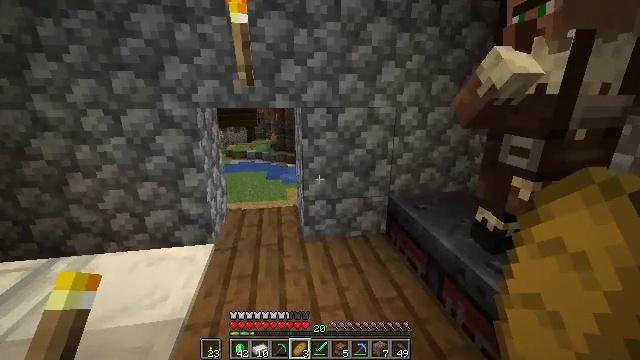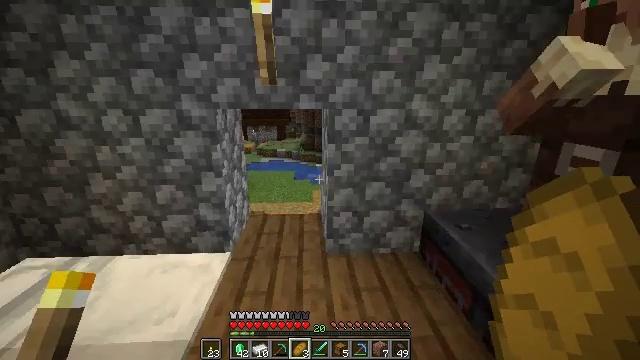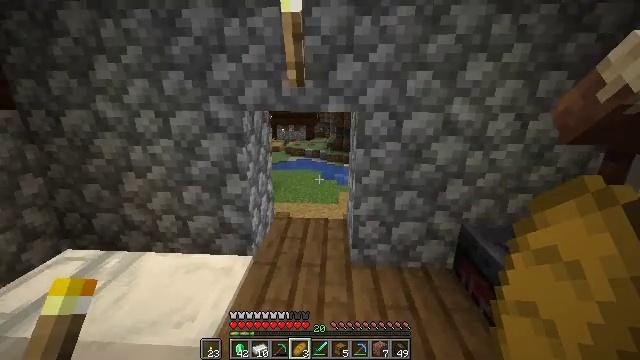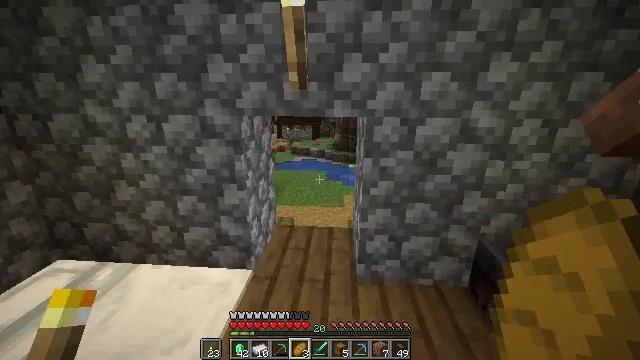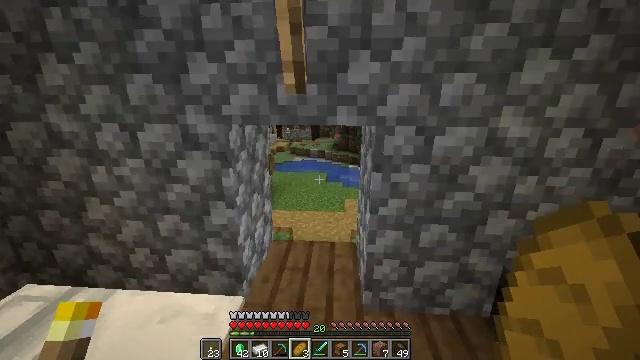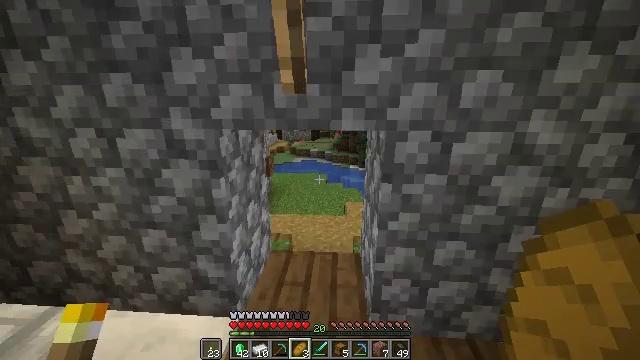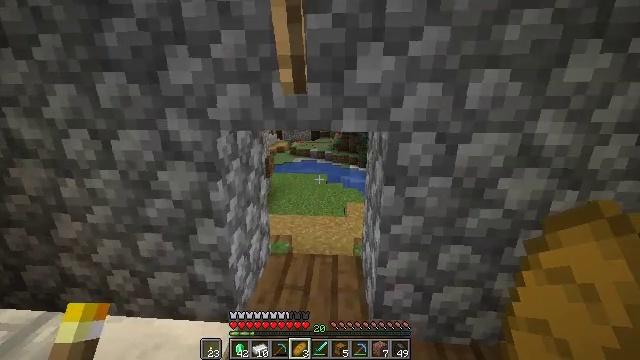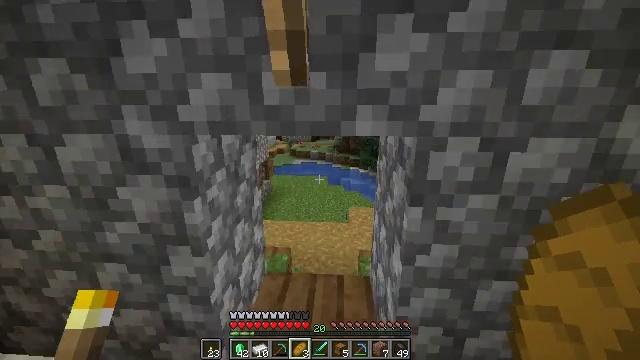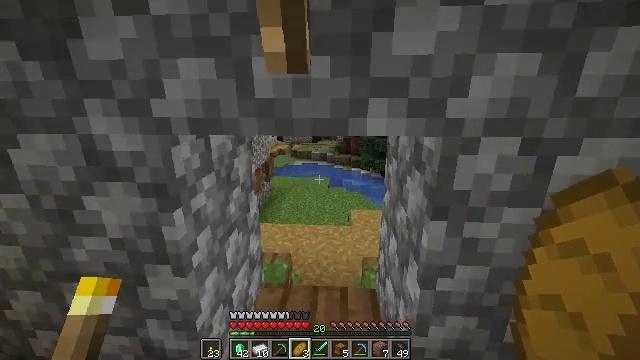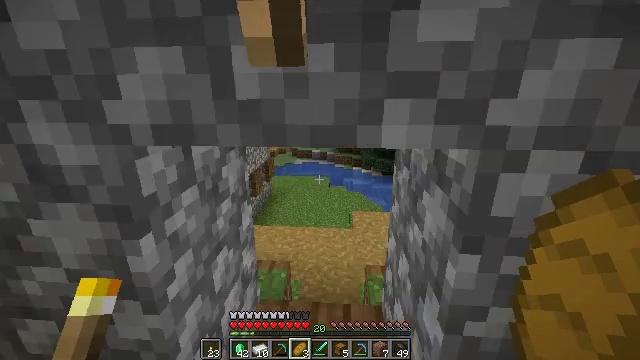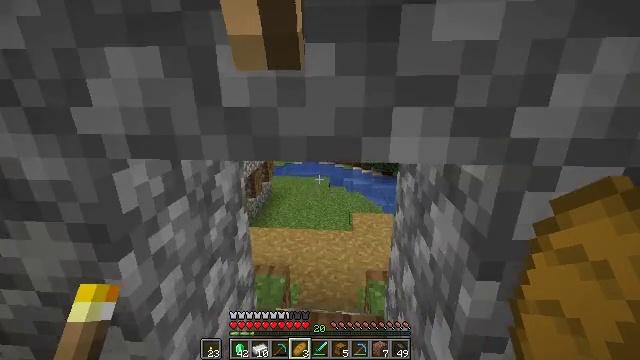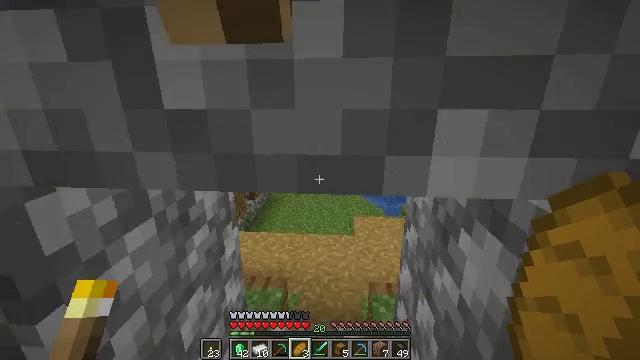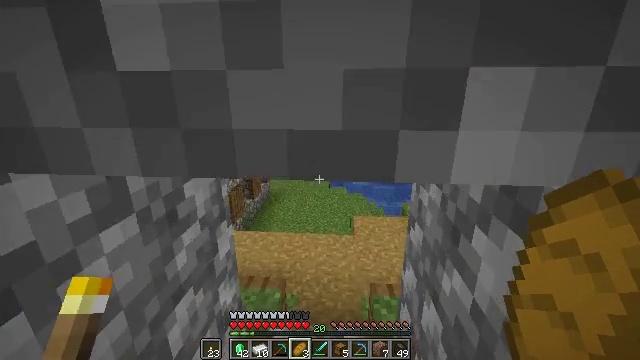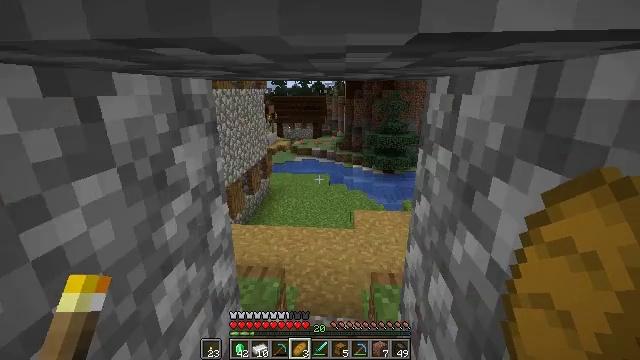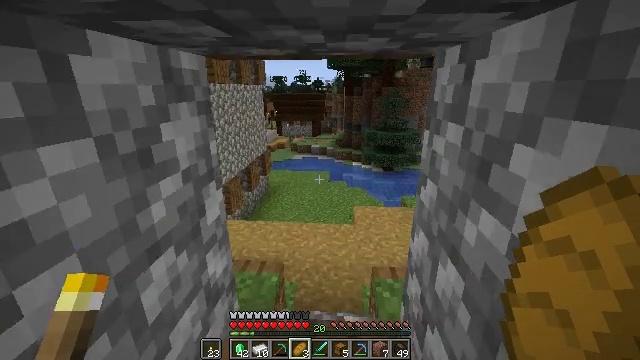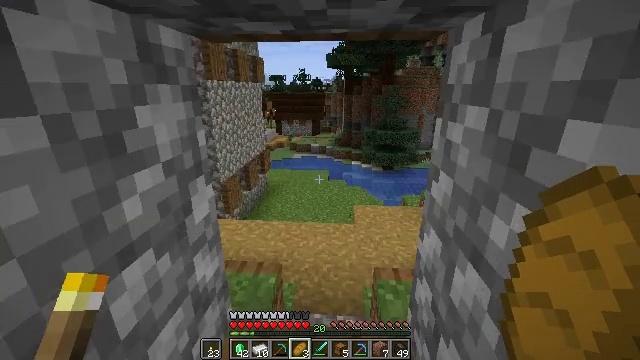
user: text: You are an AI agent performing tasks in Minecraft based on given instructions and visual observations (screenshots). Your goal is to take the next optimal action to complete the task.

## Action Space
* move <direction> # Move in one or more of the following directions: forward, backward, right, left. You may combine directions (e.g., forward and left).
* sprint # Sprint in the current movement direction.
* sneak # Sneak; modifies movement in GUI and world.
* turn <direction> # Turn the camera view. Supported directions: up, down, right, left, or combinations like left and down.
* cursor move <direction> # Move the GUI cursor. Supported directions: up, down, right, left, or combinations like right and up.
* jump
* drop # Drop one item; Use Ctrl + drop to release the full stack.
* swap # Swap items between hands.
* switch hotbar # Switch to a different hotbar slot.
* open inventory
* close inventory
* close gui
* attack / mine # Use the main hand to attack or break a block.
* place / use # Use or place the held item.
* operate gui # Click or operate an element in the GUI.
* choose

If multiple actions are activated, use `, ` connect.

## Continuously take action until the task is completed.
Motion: motion action
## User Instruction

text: Open the crafting table to craft an emerald.
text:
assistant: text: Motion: move forward, turn left
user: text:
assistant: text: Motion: move forward, turn left
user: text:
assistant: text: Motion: move forward, turn left
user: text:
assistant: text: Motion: move forward
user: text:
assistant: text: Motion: move forward
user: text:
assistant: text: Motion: move forward
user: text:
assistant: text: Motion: move forward
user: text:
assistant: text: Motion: move forward
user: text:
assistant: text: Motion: move forward
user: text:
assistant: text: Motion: move forward
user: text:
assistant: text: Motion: move forward, sneak
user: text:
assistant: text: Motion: move forward, sneak
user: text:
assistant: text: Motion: move forward, sneak
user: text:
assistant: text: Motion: move forward, sneak
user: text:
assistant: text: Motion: move forward, sneak
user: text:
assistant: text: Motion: move forward, sneak
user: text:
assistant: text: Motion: move forward, sneak
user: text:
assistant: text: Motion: move forward, sneak
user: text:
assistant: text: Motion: move forward, sneak, turn right and down
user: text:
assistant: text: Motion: move forward, turn right
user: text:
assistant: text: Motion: move forward
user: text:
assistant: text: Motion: move forward
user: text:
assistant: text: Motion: move forward
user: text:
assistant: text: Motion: move forward
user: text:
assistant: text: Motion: move forward, sprint
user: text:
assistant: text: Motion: move forward, sprint, turn right
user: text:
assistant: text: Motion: move forward, sprint
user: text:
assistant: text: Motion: move forward
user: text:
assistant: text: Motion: move forward
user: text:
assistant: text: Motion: move forward